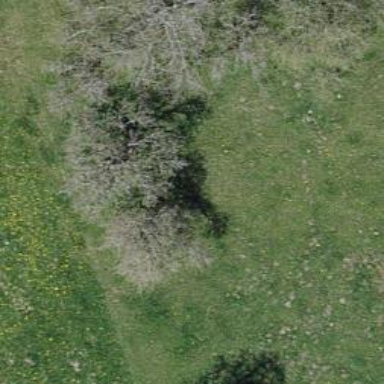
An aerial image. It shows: Beautiful tree in nature.